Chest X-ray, AP view. Patient: 42 years old, sex M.
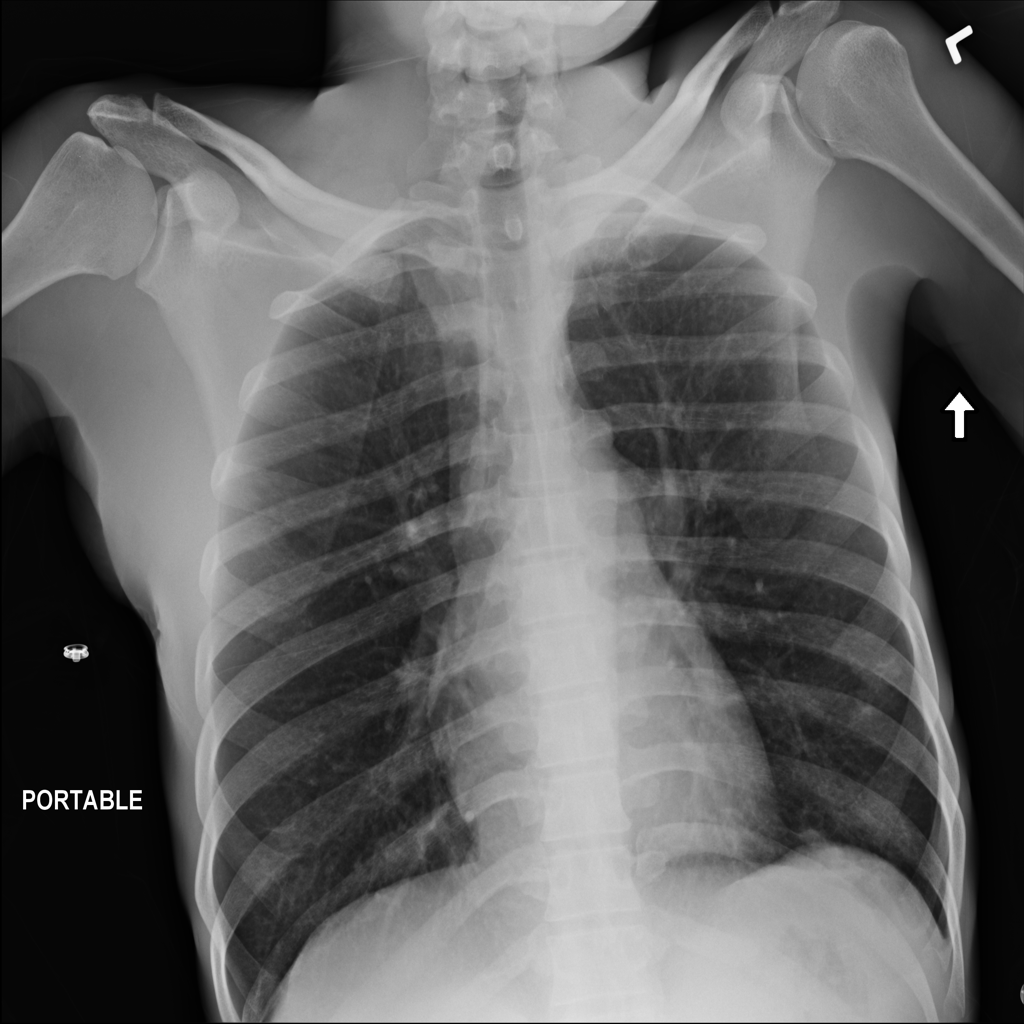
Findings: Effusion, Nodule